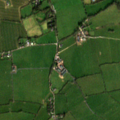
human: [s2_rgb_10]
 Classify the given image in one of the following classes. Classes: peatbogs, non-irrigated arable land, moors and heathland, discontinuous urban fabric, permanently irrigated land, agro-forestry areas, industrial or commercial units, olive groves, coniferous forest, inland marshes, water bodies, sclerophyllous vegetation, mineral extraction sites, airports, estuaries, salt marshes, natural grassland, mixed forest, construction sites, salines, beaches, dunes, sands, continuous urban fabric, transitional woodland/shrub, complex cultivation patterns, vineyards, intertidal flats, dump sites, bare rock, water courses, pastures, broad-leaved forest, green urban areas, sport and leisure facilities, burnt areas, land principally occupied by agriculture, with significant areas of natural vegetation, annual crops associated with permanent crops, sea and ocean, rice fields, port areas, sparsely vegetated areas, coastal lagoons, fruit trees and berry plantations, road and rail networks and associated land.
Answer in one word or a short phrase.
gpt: non-irrigated arable land, pastures, complex cultivation patterns